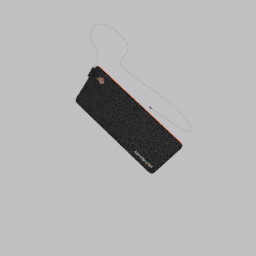
Label: electronics